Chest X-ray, PA view. Patient: 46 years old, sex F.
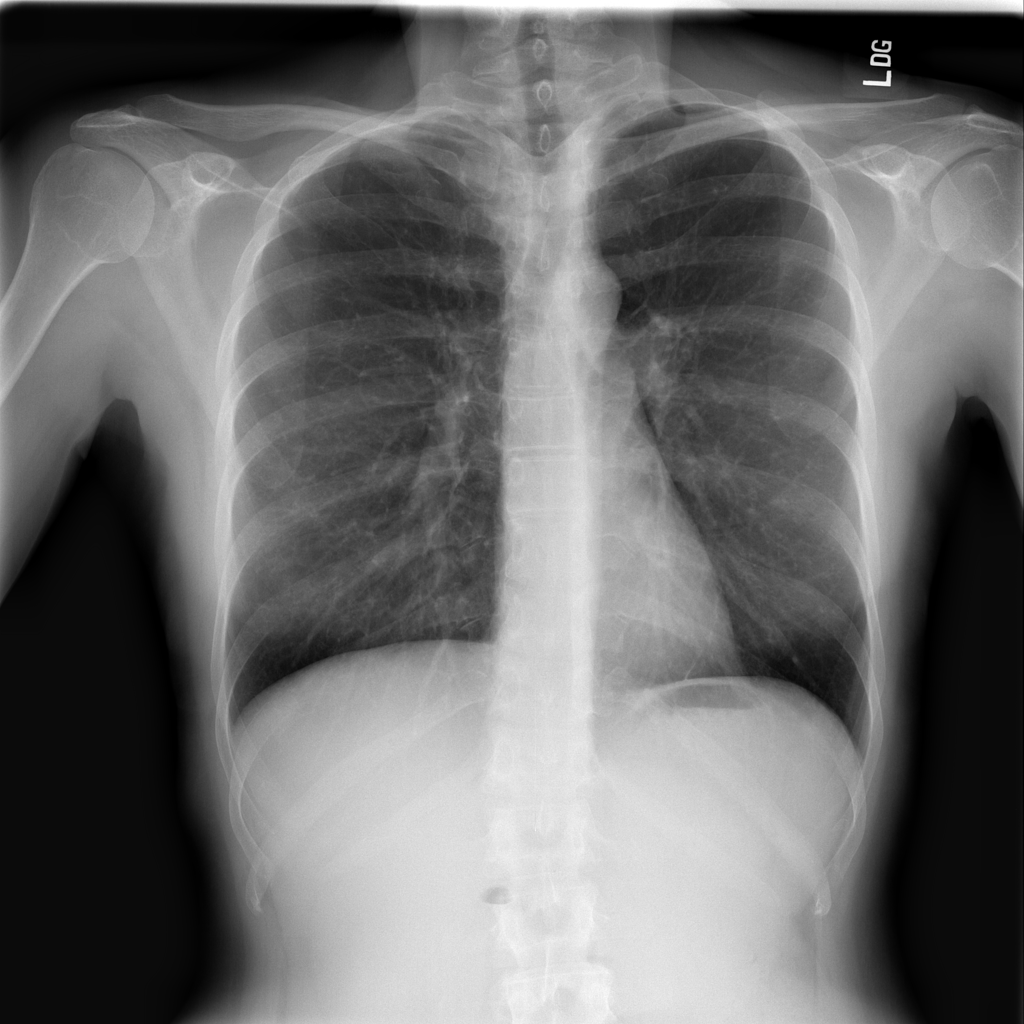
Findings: No Finding